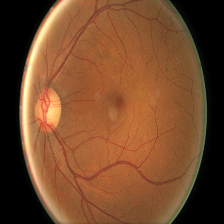
Diabetic retinopathy grade: Moderate